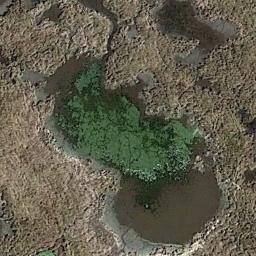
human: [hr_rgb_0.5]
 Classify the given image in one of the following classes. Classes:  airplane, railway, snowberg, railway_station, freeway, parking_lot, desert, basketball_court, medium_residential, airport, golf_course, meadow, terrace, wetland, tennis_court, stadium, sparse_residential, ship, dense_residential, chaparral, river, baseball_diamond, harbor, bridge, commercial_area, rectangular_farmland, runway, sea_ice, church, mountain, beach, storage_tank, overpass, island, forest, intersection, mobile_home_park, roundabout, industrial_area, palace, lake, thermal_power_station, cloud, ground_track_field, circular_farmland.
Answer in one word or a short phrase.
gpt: wetland